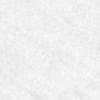
Label: no_change